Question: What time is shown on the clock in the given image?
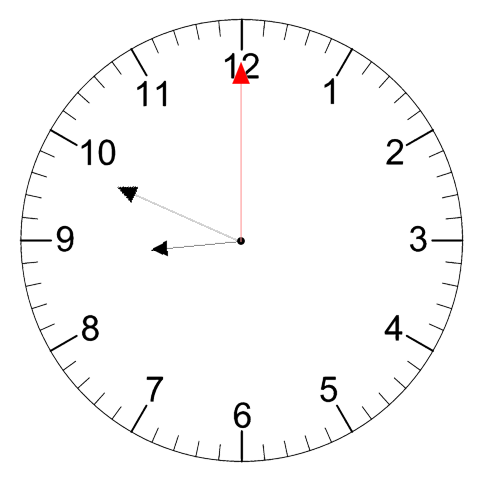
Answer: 08:49:00